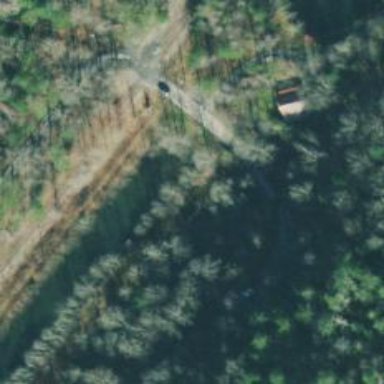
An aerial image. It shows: Covered bridge on residential road.